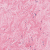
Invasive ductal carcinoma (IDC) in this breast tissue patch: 0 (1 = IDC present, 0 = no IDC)